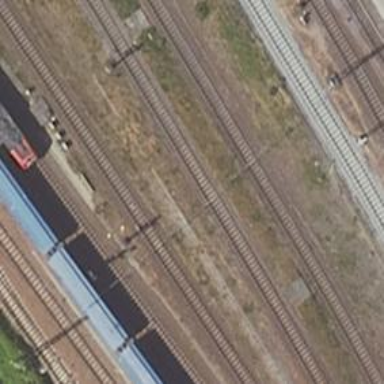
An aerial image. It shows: Railway signal.